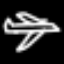
Label: airplane